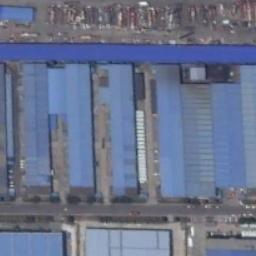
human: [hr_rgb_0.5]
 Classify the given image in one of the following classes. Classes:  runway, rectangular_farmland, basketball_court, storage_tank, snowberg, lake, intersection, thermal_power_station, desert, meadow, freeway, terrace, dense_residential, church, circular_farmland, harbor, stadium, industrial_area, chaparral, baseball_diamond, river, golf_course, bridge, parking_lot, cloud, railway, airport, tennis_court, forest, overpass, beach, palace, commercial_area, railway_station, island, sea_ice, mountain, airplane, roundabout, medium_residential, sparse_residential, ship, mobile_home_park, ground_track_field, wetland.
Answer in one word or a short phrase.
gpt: industrial_area